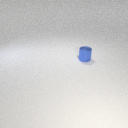
small blue metal cylinder